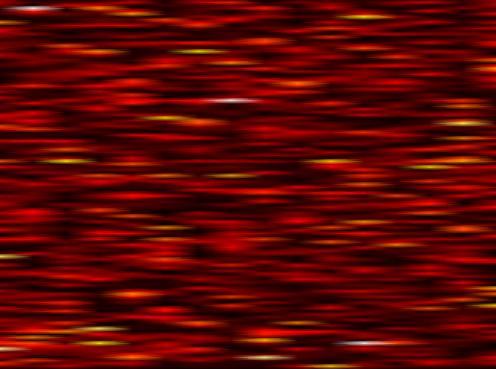
Label: OFDM